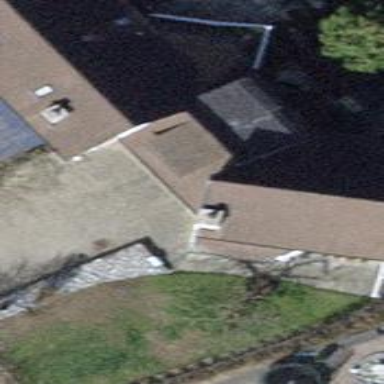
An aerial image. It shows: Semidetached house.